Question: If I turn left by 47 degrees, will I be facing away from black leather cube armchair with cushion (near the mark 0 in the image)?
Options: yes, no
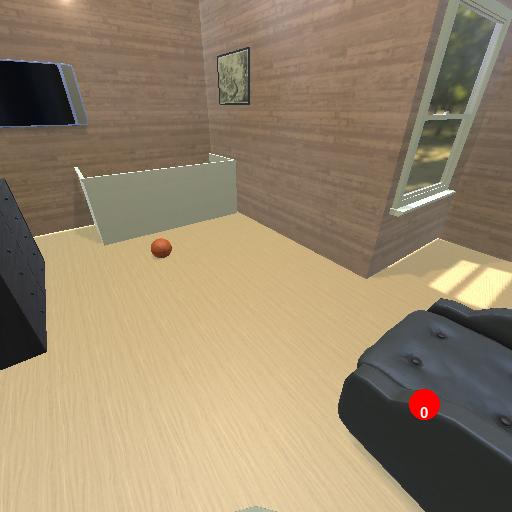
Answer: yes